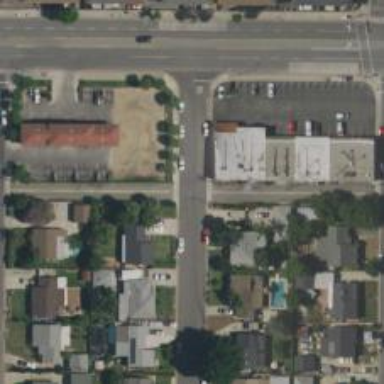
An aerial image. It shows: Alley classified as service road.